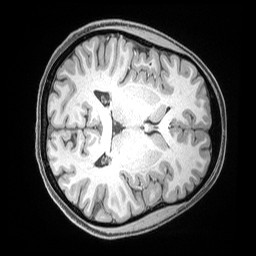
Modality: T1w
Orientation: axial
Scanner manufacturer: siemens
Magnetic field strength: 3 T
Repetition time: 2.53 s
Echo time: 0.00169 s